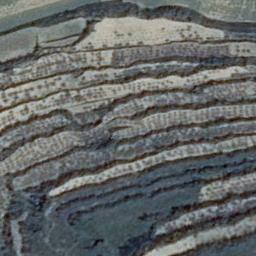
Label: terrace